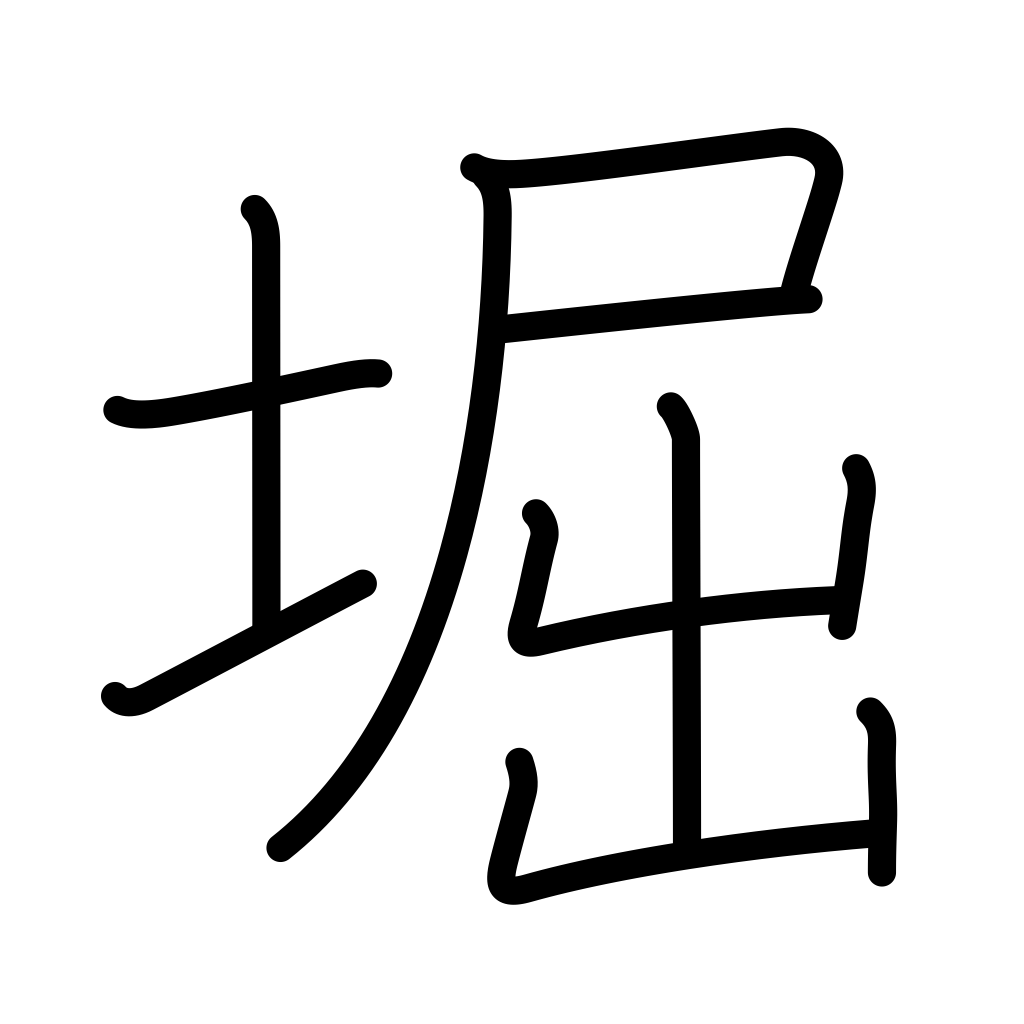
Meaning: ditch, moat, canal